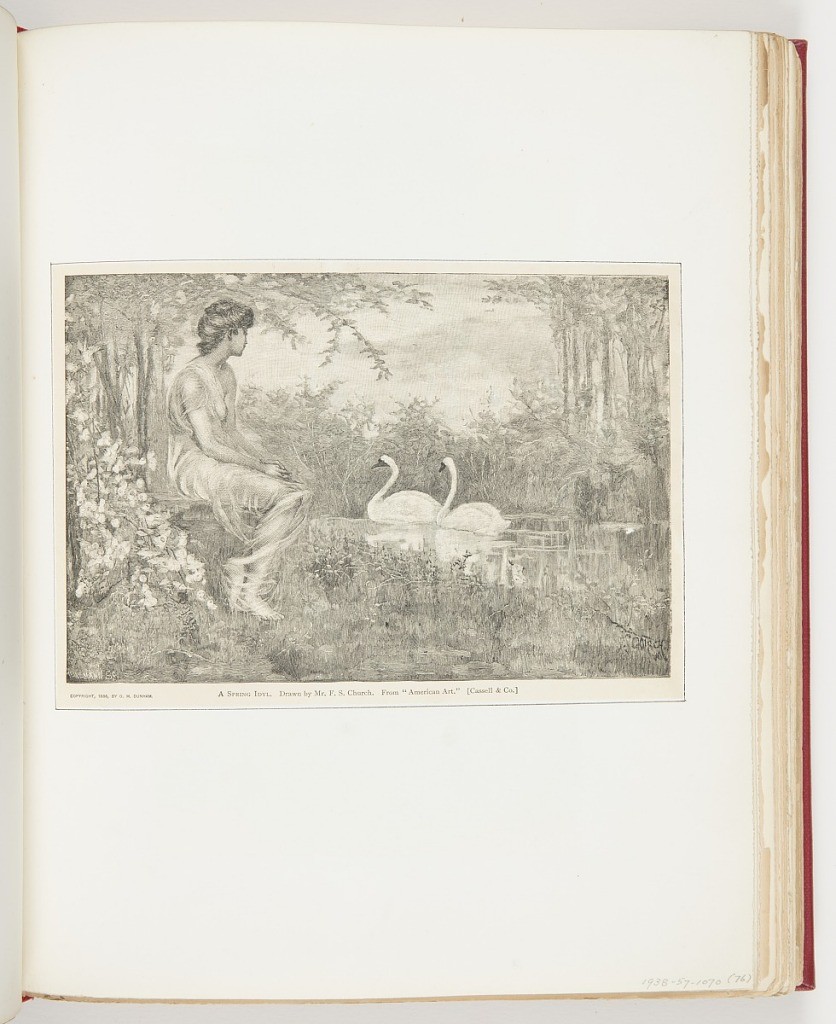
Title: A Spring Idyl, Illustration for The Book Buyer (III, No. 10, November 1886, p. 443)
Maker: Frederick Stuart Church, American, 1842–1924
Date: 1886
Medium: Wood engraving in black ink on paper
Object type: Ephemera
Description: Left, profile of woman sitting, looking at two swans swimming in pond; center, two white swans facing left, swimming. Vegetation throughout.